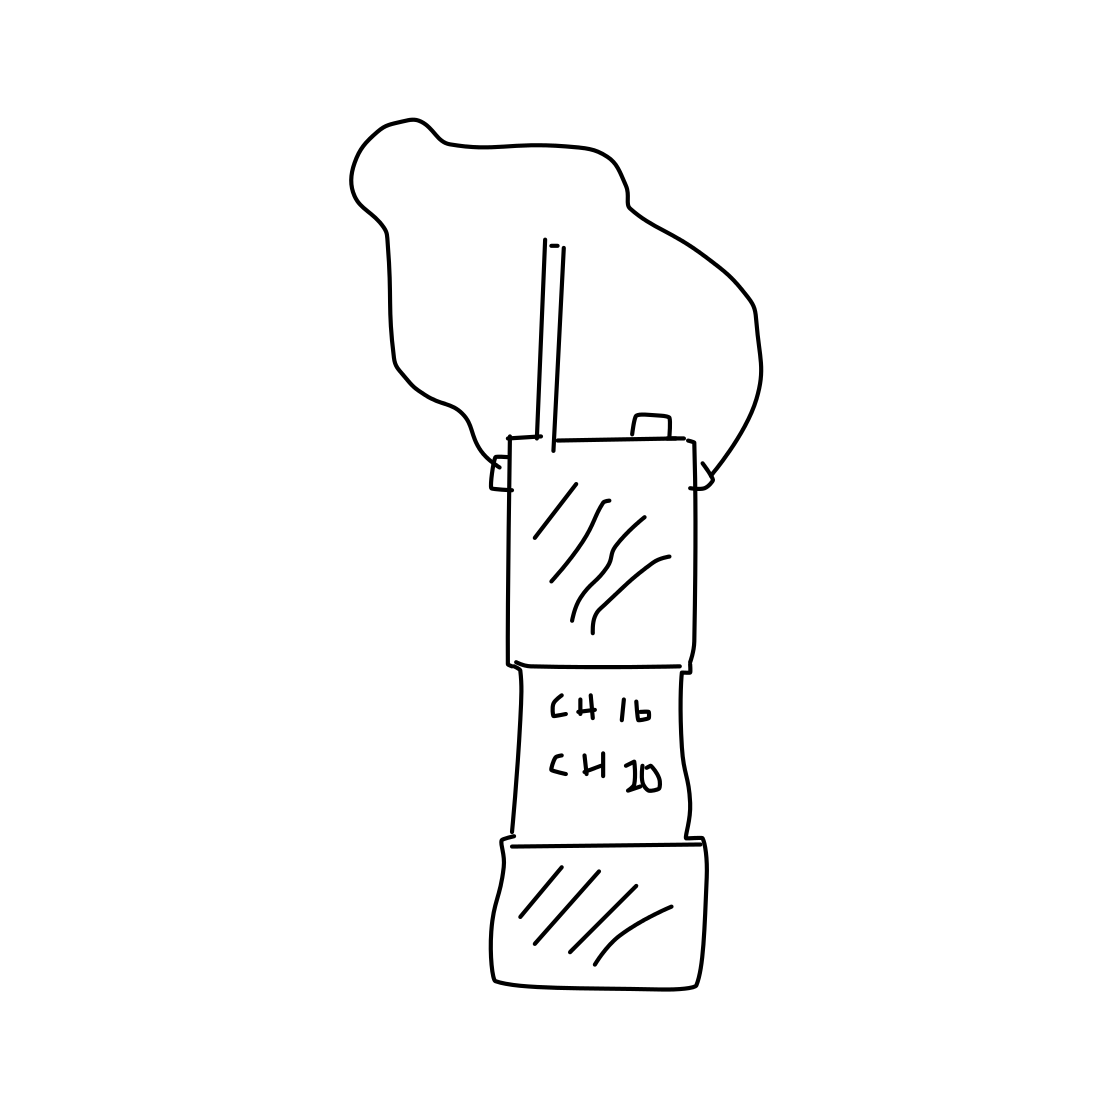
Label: walkie talkie